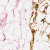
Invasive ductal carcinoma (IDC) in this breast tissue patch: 0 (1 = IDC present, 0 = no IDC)